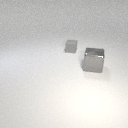
small gray rubber cube to the left of large gray metal cube